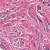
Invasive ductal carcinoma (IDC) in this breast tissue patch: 0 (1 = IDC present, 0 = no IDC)